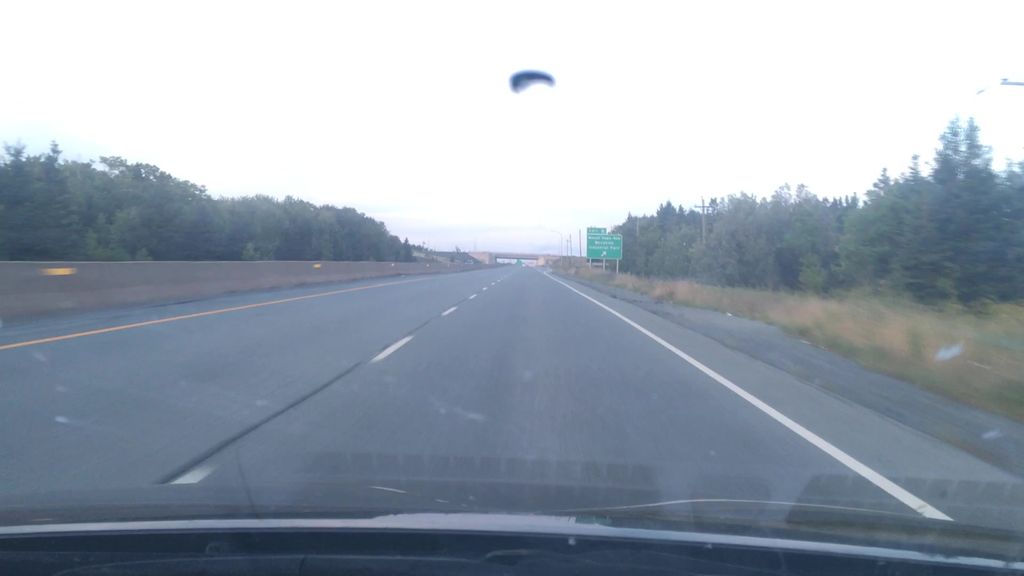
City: halifax